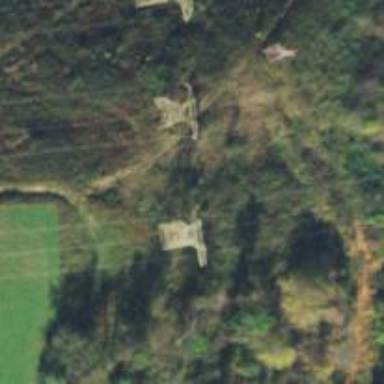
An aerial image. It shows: Lattice structure tower used for power distribution.